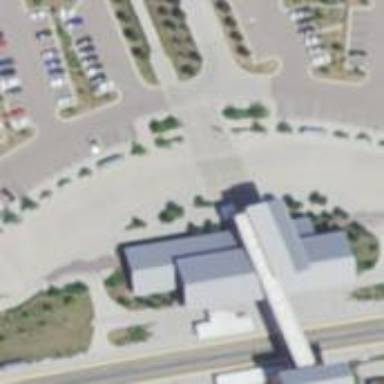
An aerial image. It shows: Train station building.